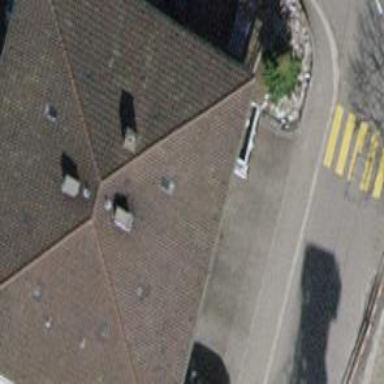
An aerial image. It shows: Hipped-roof building with apartments.